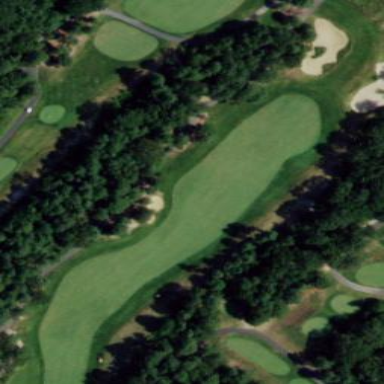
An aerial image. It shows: Heavy rough area on golf course.